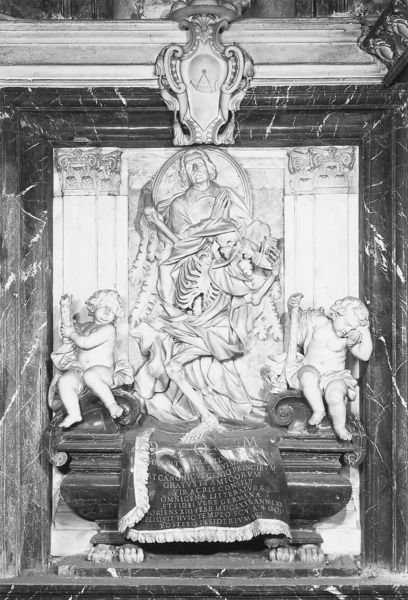
Titel: Grabmal für Camillo Del Corno
Künstler: Domenico Guidi
Standort: Rom, SS. Nomi di Gesù e Maria (EU - I - Latium)
Schlagwörter: gruppe, mann, nackt, umhang, weiß, sitzen, hell, marmor, pfeiler, schwarz, säulen, tuch, teppich, stein, tod, kirche, figur, fransen, haare, sitzend, decke, kind, locken, traurig, kinder, engel, skulptur, relief, füße, schrift, fahne, bank, figuren, thron, detail, inschrift, lesen, uhr, foto, fotografie, knochen, nische, truhe, buch, denkmal, schwarzweiss, text, beten, altar, fries, skelett, skulpturen, gruft, sarg, gestorben, grab, jesus, medaille, putten, elfenbein, grabmal, klauen, gerippe, latein, grabmahl, sarkophag, decken, weißp, sonnenuhr, krallenfüße, behang#, altae